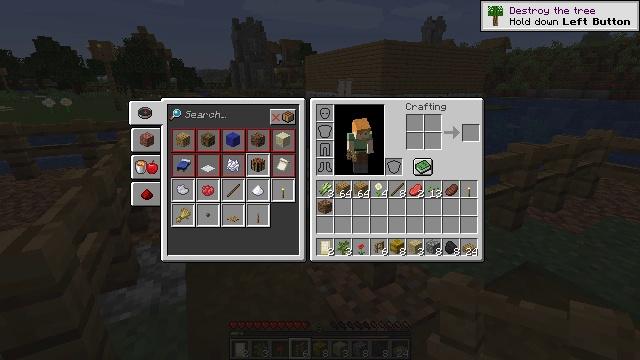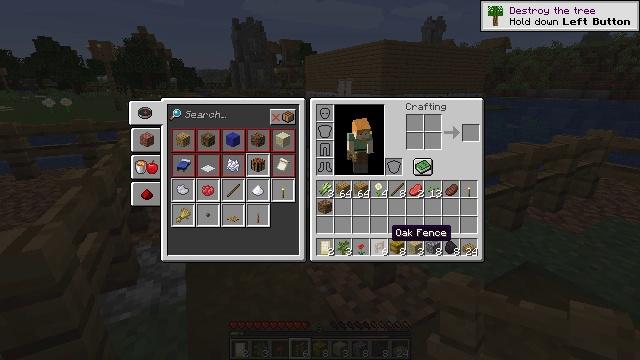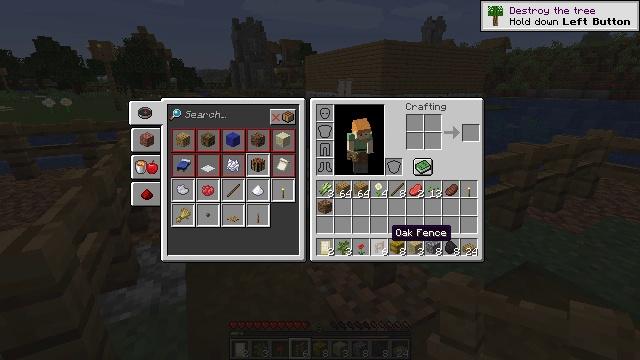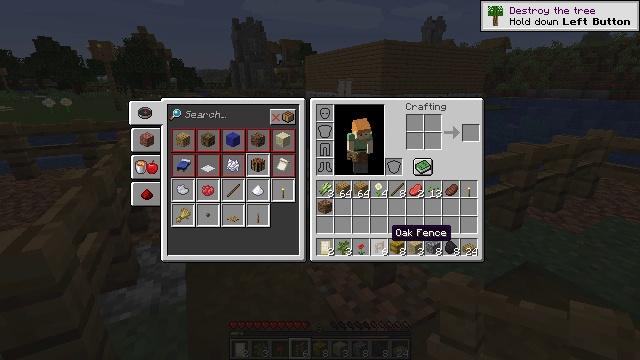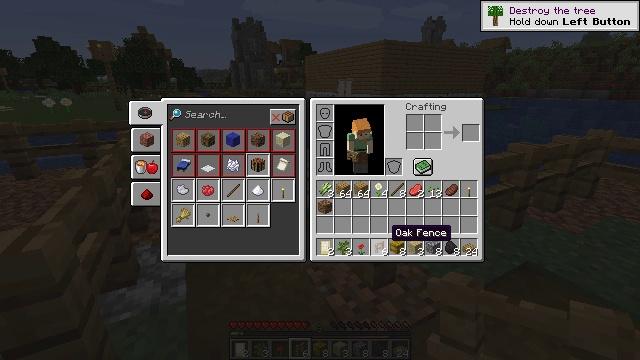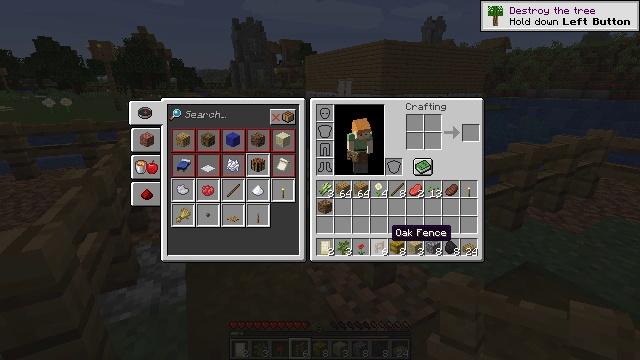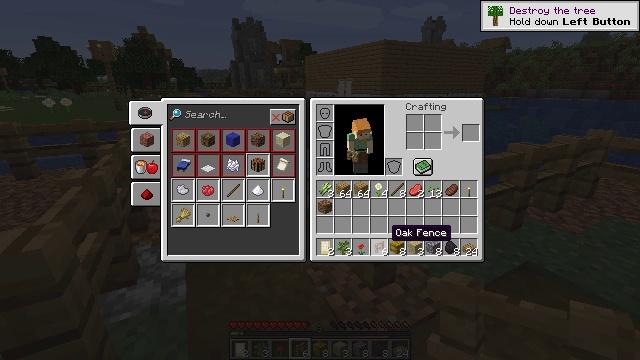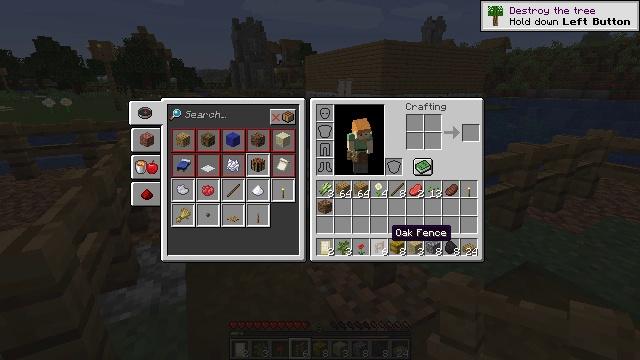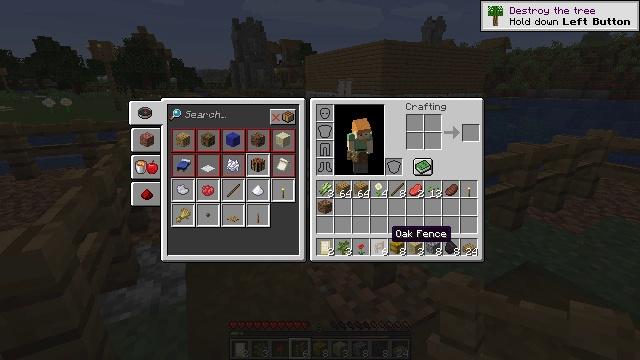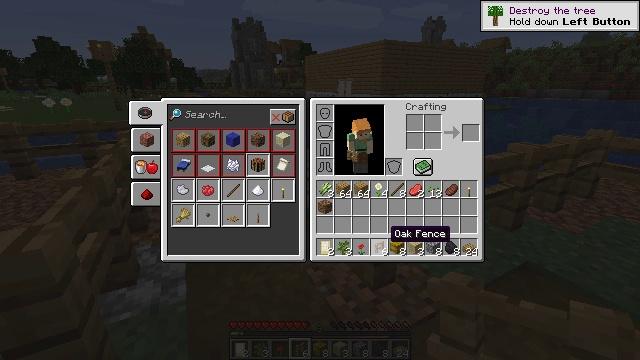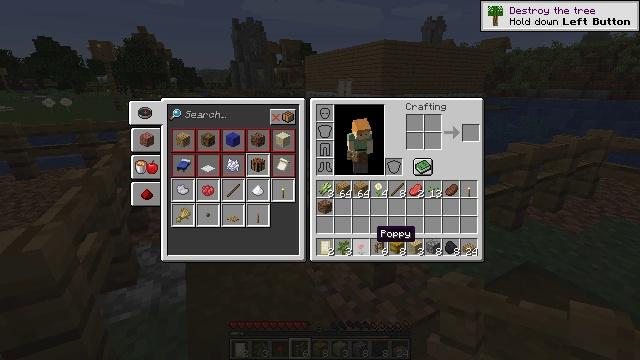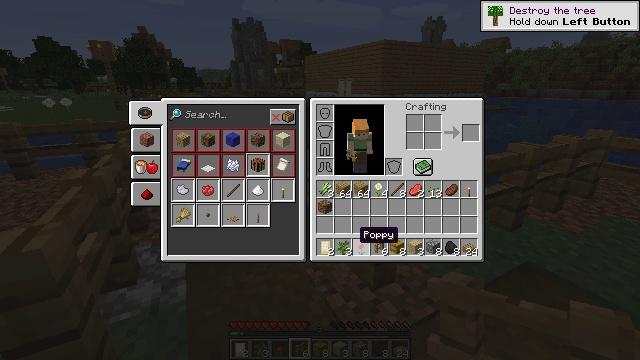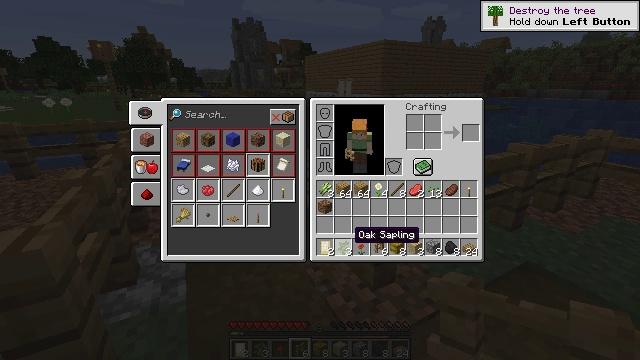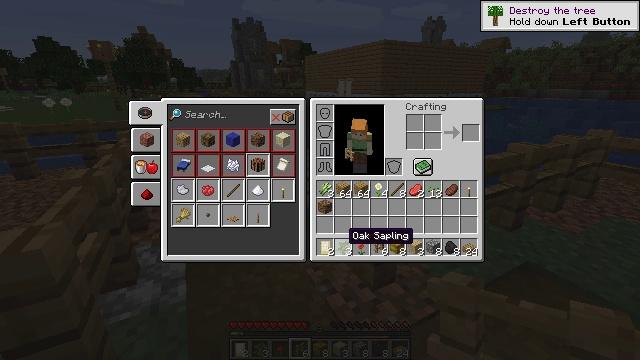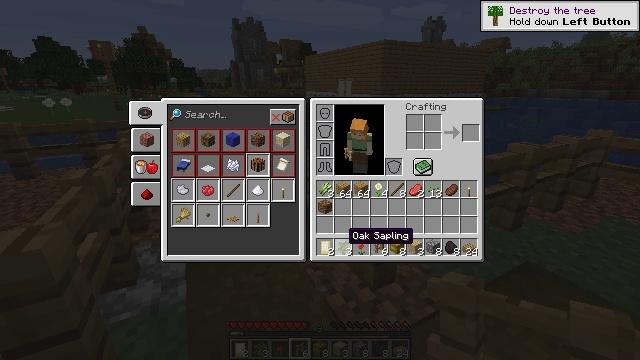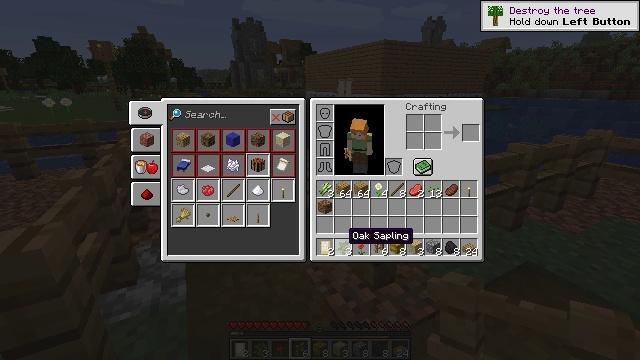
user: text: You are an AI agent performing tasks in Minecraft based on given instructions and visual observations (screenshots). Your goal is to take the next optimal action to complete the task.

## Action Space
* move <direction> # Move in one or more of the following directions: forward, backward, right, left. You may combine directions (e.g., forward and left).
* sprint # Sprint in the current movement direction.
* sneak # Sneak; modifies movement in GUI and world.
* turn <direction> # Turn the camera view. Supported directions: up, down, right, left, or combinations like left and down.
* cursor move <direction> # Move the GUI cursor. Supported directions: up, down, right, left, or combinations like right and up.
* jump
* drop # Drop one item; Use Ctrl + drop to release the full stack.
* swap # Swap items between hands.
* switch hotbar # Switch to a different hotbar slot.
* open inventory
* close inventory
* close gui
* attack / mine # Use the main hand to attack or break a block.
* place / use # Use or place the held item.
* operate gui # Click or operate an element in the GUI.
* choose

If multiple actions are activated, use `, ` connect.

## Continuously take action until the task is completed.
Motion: motion action
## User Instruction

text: Open a crafting table to make a birch fence gate.
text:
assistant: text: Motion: no_op
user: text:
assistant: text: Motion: no_op
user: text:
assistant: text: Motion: no_op
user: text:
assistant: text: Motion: no_op
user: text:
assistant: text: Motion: no_op
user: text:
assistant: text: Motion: no_op
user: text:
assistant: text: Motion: no_op
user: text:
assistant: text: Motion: no_op
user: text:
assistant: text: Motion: no_op
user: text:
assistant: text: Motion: cursor move left
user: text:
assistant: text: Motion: cursor move left
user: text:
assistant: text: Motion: no_op
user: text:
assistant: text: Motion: no_op
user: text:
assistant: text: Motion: no_op
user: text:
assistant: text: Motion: no_op
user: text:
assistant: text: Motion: no_op
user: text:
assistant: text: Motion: cursor move right
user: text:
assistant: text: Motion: cursor move right
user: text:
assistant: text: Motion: cursor move right
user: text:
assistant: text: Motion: cursor move right
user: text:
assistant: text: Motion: cursor move right
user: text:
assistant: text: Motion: no_op
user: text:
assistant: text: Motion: no_op
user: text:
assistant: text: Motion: no_op
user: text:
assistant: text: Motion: no_op
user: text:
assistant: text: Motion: no_op
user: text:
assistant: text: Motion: no_op
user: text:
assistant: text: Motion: no_op
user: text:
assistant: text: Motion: no_op
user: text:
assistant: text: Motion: cursor move up